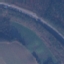
Land use / land cover: Highway